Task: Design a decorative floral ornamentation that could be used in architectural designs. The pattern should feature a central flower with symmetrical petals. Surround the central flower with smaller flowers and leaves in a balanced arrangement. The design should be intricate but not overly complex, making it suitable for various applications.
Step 539:
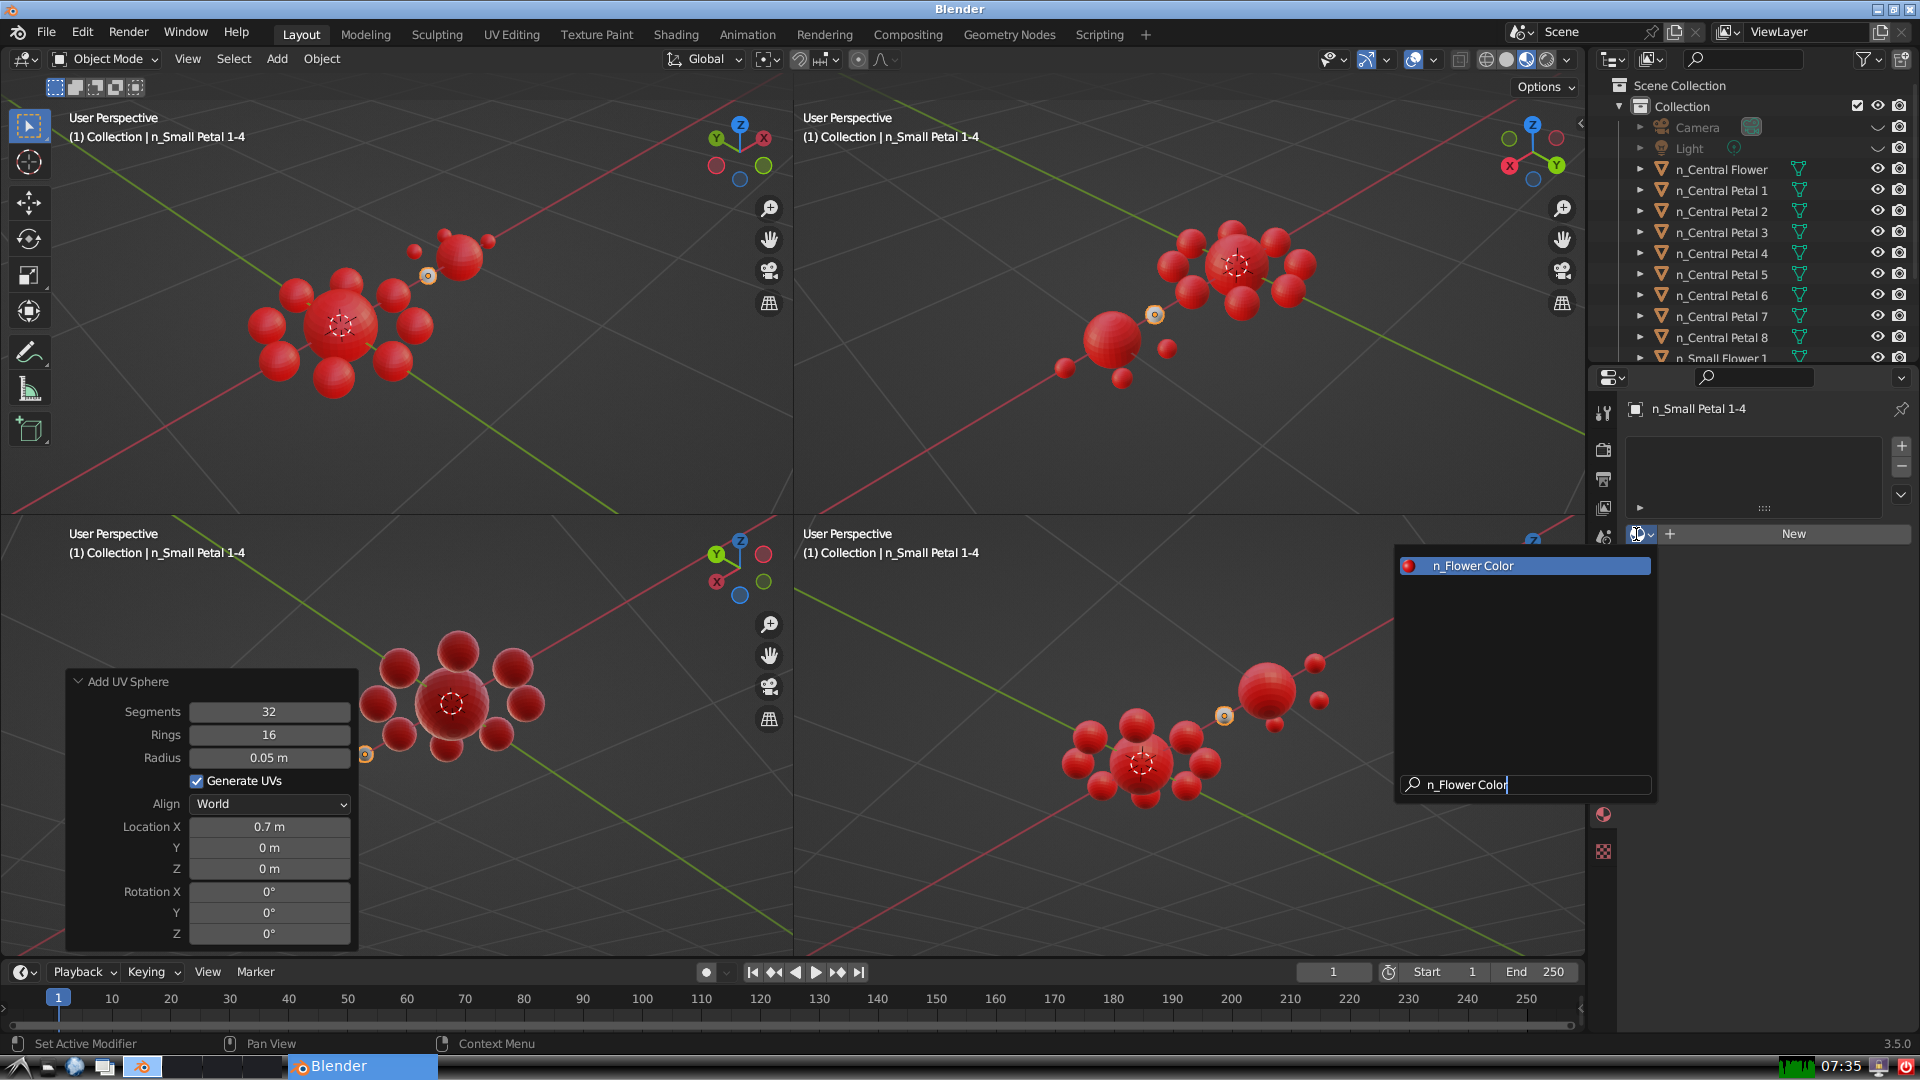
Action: {"key_press": ['Return']}